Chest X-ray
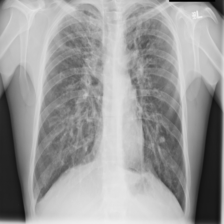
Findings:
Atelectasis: negative
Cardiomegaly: negative
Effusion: negative
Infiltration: negative
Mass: negative
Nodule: positive
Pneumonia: negative
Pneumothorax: negative
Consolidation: negative
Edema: negative
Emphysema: negative
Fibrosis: positive
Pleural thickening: negative
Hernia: negative